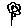
Label: flower